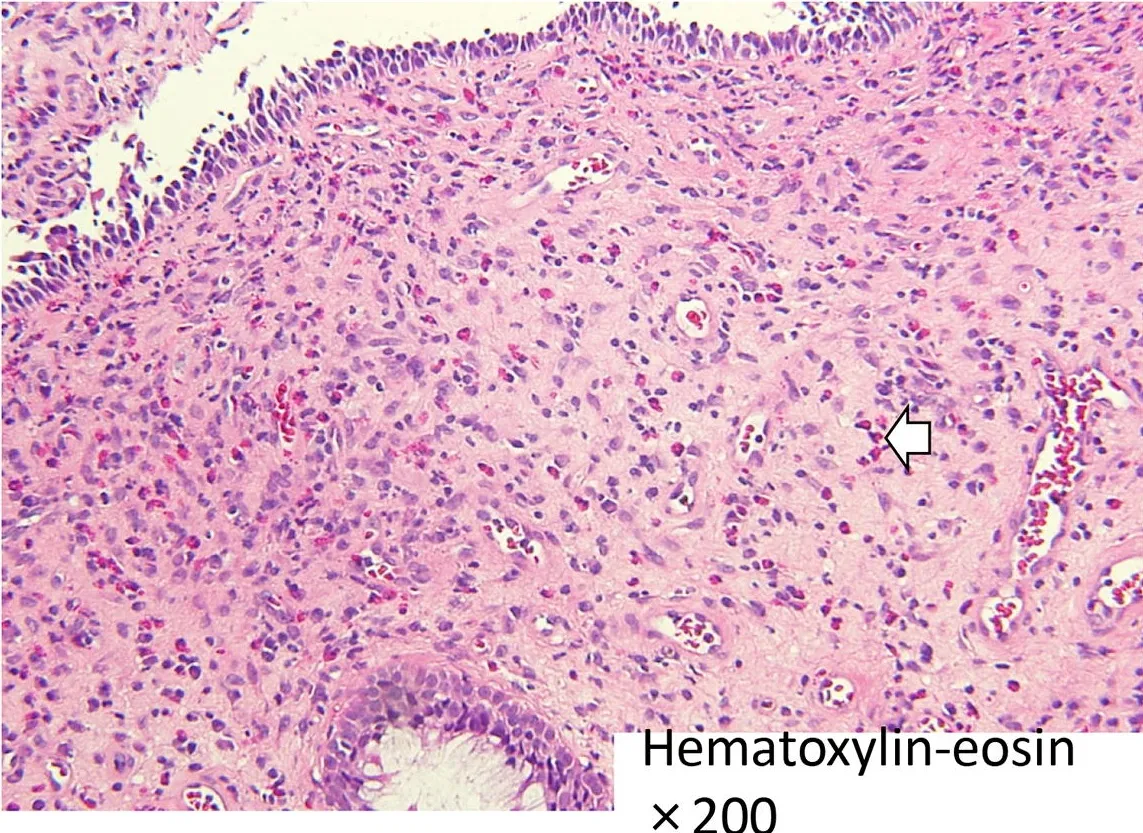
Endoscopic images of the bilateral nasal cavity and histological analysis of the nasal polyps. B; Histological analysis shows numerous eosinophils in the polyps. Hematoxylin and eosin staining x200. All paranasal sinuses were released, but after 4 months later, the nasal polyps recurred.
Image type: pathology (h&e)